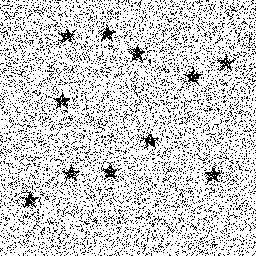
Squares: 0
Triangles: 0
Stars: 11
Total shapes: 11